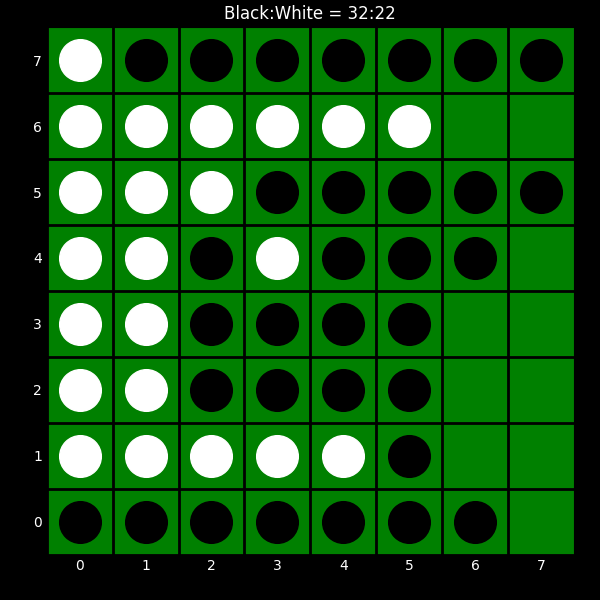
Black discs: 32
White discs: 22